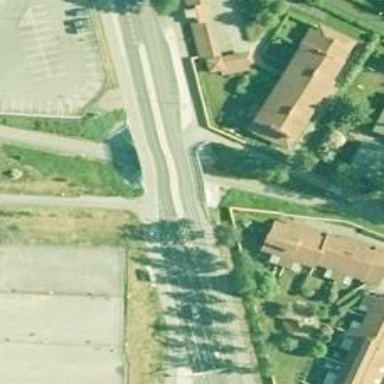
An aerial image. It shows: Asphalt cycleway.